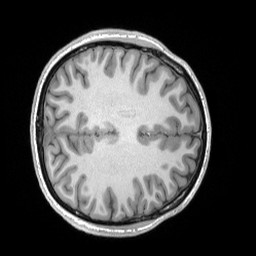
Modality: T1w
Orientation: axial
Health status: ill
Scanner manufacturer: siemens
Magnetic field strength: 3 T
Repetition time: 2.3 s
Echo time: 0.00243 s